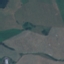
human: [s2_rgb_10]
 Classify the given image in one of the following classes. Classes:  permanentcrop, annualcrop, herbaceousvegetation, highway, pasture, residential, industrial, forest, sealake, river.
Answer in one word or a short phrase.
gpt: Pasture